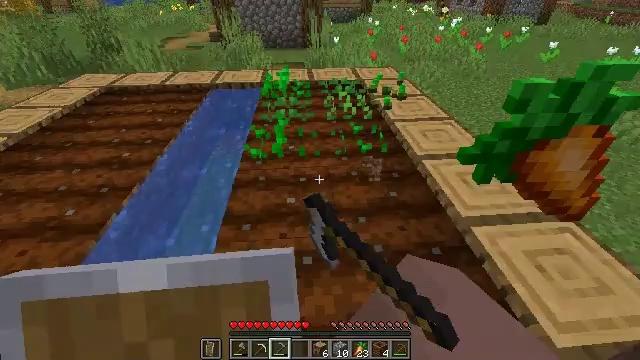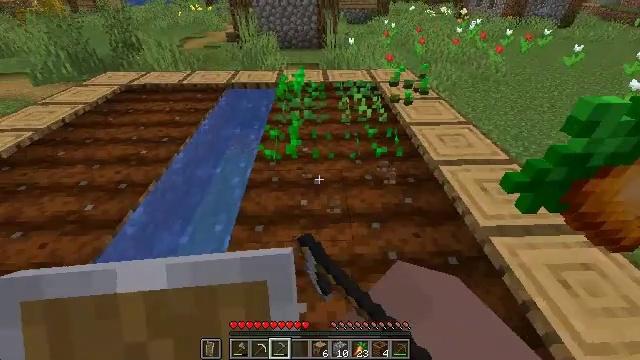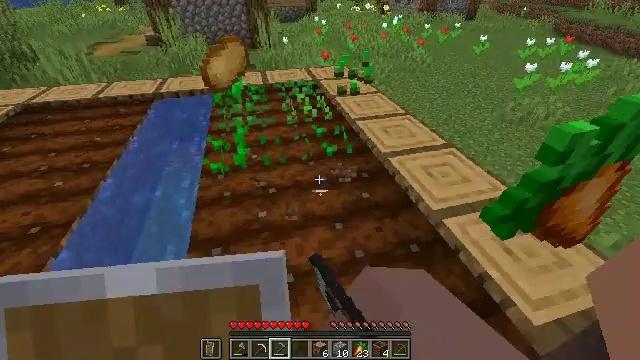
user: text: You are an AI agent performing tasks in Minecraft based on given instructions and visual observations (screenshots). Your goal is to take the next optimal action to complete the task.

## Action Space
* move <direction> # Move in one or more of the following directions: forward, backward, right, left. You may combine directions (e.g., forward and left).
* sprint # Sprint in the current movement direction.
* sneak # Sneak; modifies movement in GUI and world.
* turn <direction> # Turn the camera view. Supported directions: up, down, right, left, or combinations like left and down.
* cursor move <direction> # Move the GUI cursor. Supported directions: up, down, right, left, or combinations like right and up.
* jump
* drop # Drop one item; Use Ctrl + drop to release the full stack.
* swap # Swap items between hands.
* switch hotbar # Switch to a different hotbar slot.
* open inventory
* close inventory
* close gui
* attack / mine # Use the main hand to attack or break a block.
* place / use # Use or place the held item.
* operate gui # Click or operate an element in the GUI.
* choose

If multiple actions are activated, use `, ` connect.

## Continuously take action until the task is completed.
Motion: motion action
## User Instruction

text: Gather potatoes by left-clicking.
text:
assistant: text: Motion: turn left, attack / mine
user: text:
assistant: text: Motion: move forward, turn right, attack / mine
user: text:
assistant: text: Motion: attack / mine